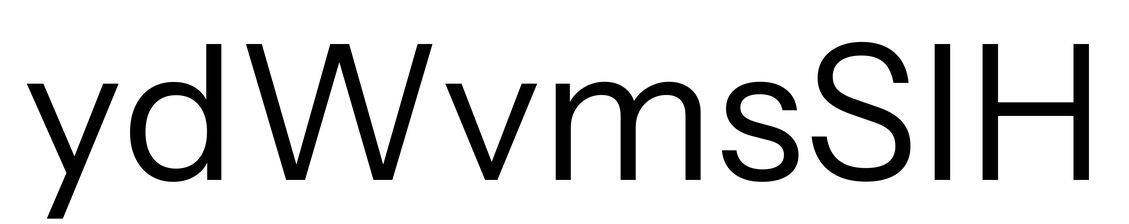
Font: InstrumentSans_Regular